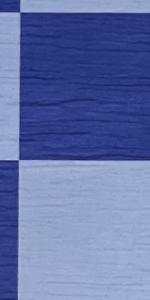
Label: Empty